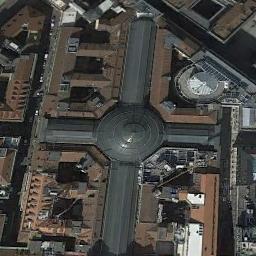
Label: church